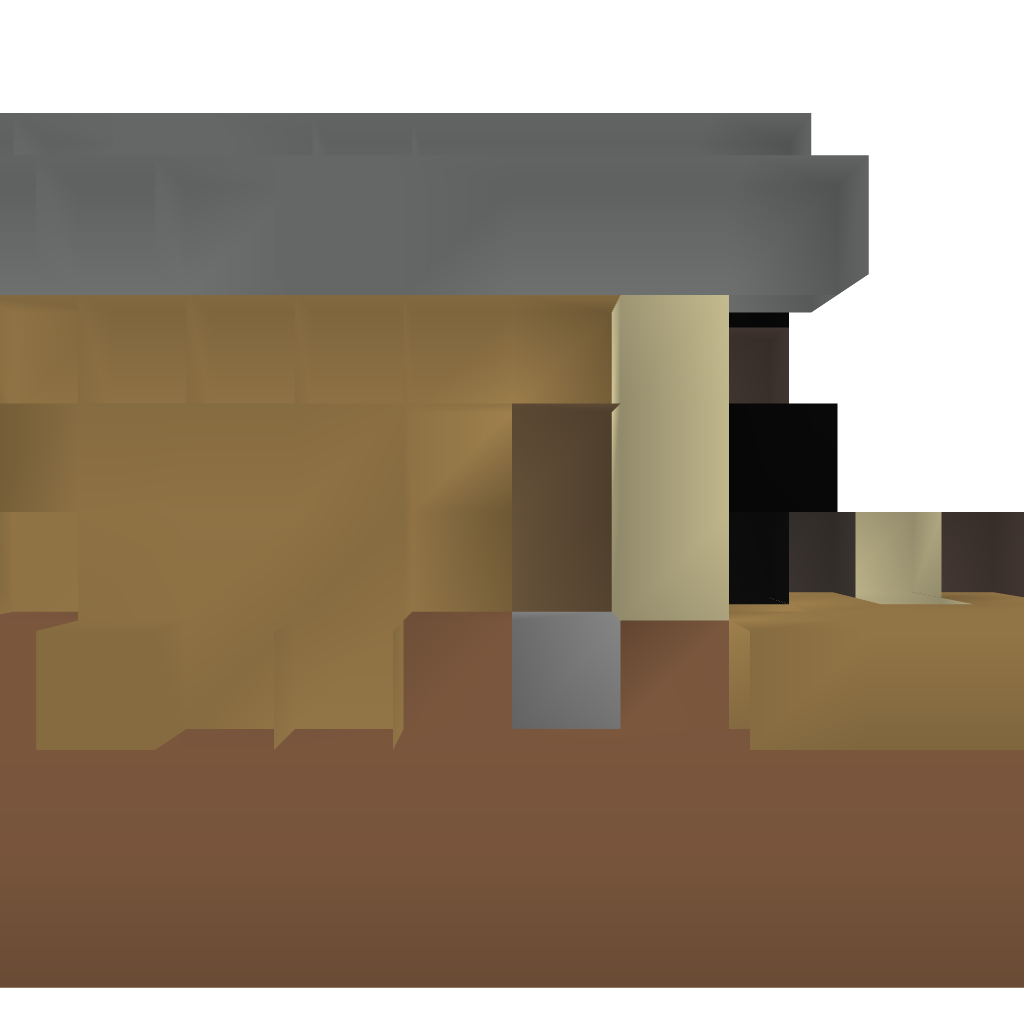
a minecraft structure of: Minecraft Sorting Machine